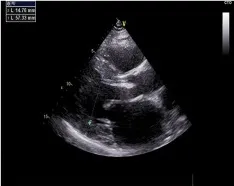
Preoperative information of the patient. (B) Two-dimensional echocardiography: the enlarged left ventricle and thickened left ventricular wall.
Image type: radiology (ultrasound)